Question: I'm trying to set 'AdMob' to my application, but when I try to sync my project this error shows up:

I have already downloaded Google Play Services and I don't know how to fix this error. What should I do?
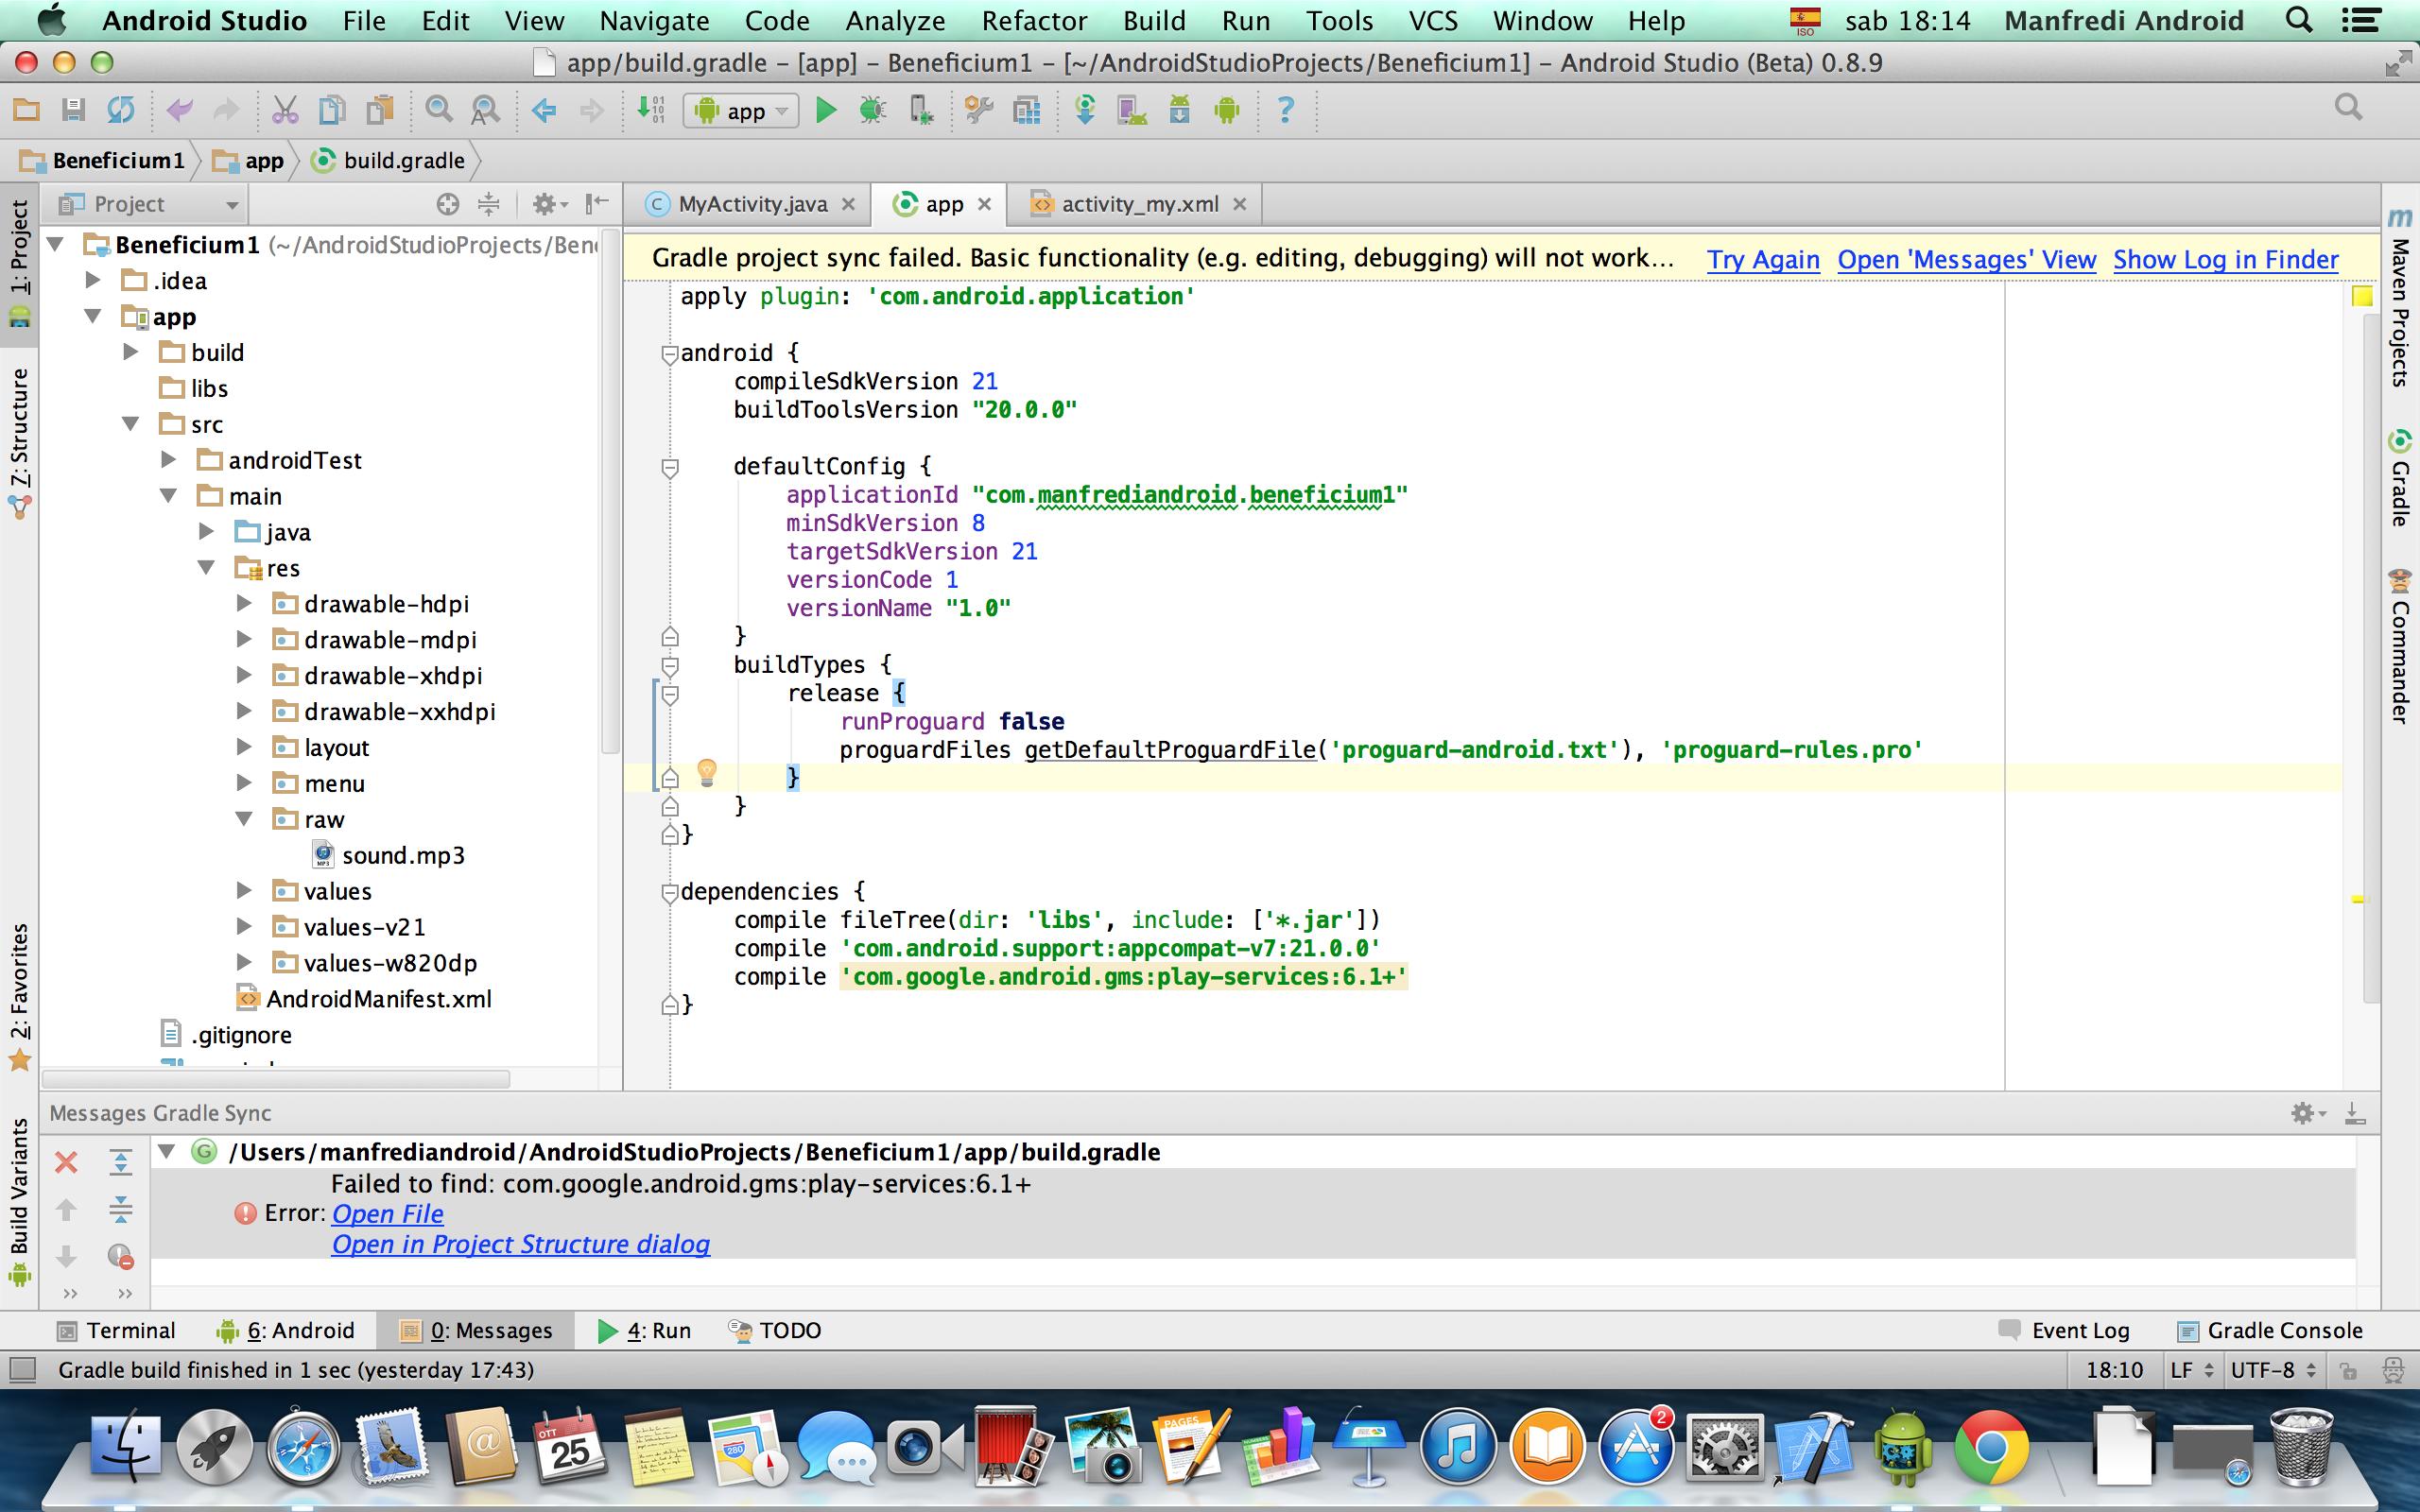
Answer: You're missing a dot there. Here's how it should look like:
'''
compile 'com.google.android.gms:play-services:6.1.+'
'''
Also using + sign to account for other versions is discouraged, you should use the exact version, like:
'''
compile 'com.google.android.gms:play-services:6.1.71'
'''